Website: home-depot
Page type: billing-address
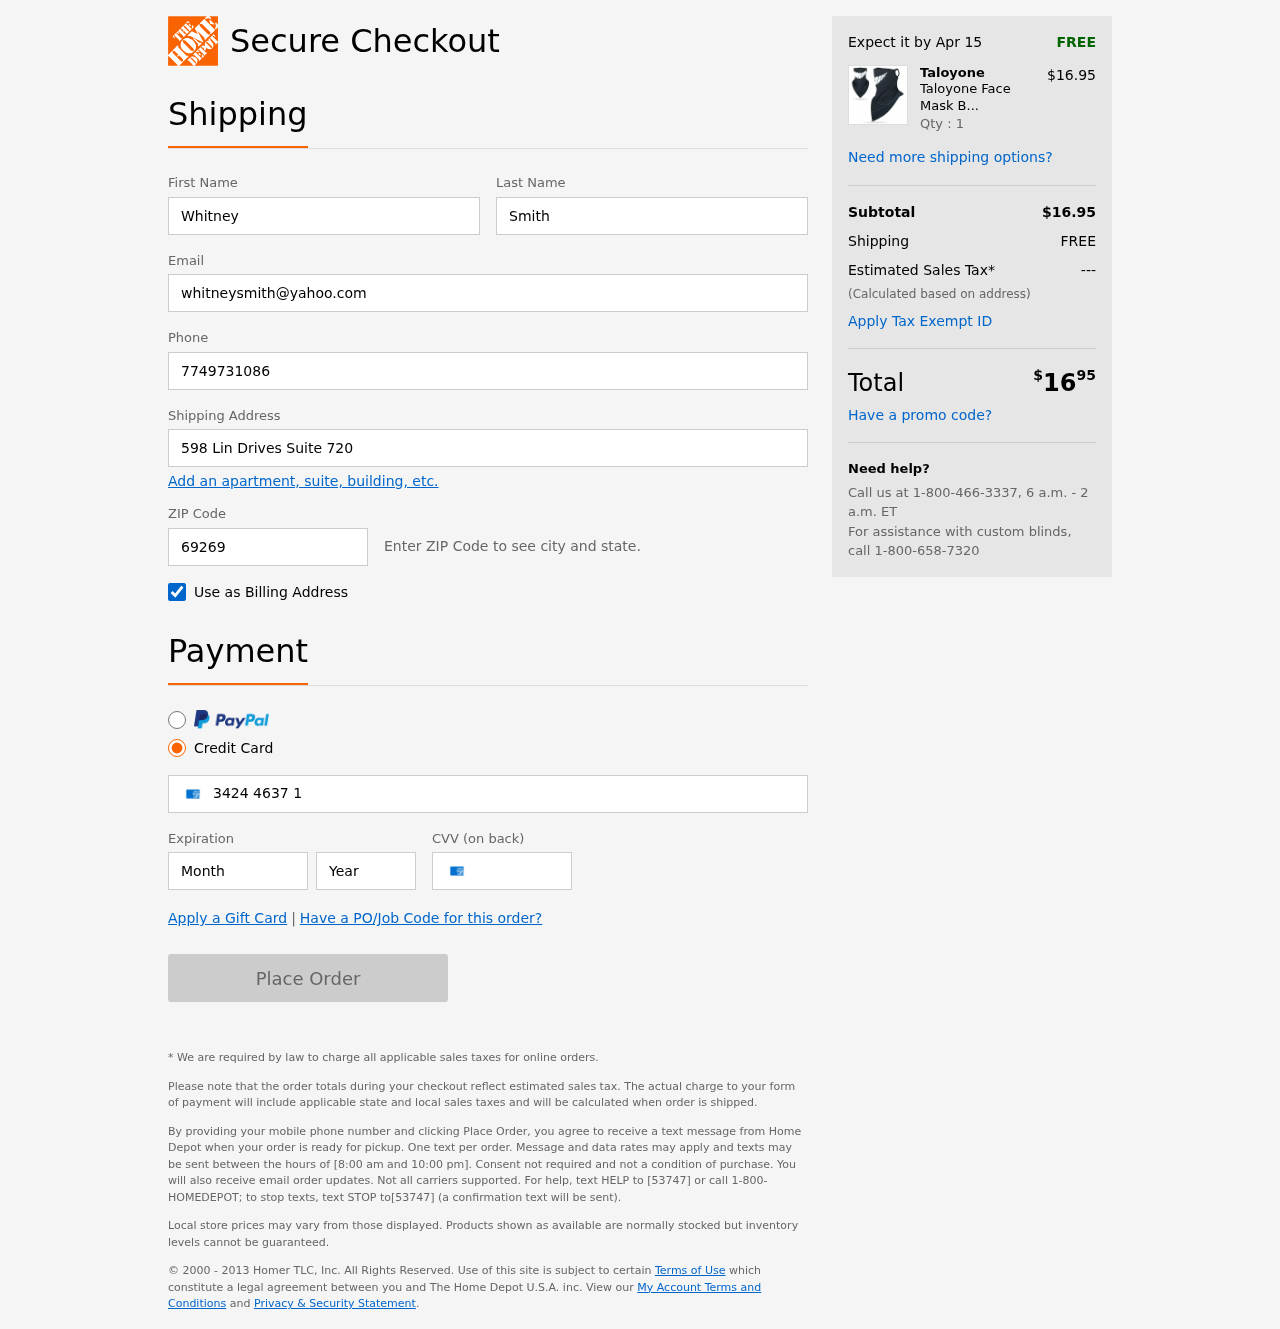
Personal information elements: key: PII_FIRSTNAME
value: Whitney
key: PII_LASTNAME
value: Smith
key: PII_EMAIL
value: whitneysmith@yahoo.com
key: PII_PHONE
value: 7749731086
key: PII_STREET
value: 598 Lin Drives Suite 720
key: PII_POSTCODE
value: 69269
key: PII_CARD_NUMBER
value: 3424 4637 1756 539
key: PII_CARD_EXPIRY_MONTH
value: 09
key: PII_CARD_CVV
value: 1651
Product elements: key: PRODUCT1_BRAND
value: Taloyone
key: PRODUCT1_NAME
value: Taloyone Face Mask Bandanas Neck Gaiter Ear Loops Face Balaclava Non Slip Light Cool Breathable Band
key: PRODUCT1_PRICE
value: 16.95
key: PRODUCT1_QUANTITY
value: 1
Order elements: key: ORDER_DELIVERY_DATE
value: Apr 15
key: ORDER_SUBTOTAL
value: $16.95
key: ORDER_SHIPPING_COST
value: FREE
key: ORDER_TAX
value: ---
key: ORDER_TOTAL2
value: $1695